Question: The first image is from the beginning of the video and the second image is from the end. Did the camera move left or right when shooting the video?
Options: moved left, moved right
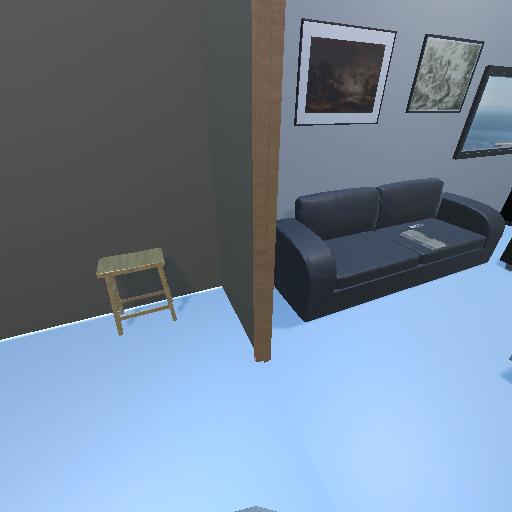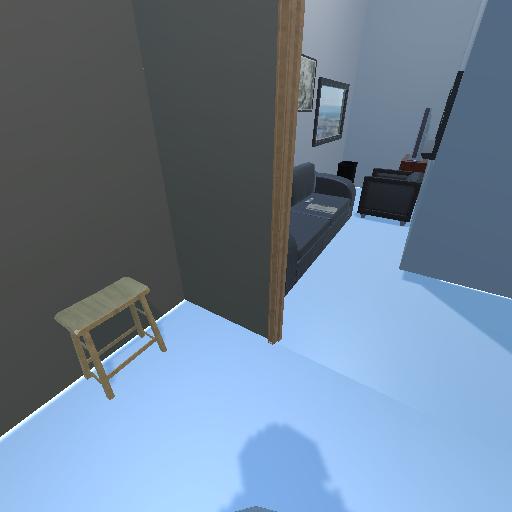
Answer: moved left